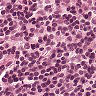
Metastatic tissue present: no